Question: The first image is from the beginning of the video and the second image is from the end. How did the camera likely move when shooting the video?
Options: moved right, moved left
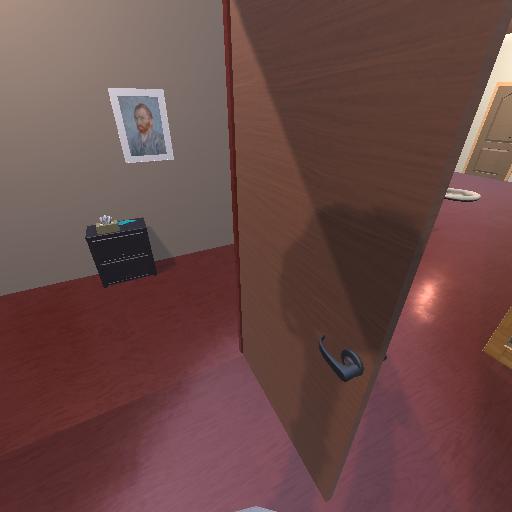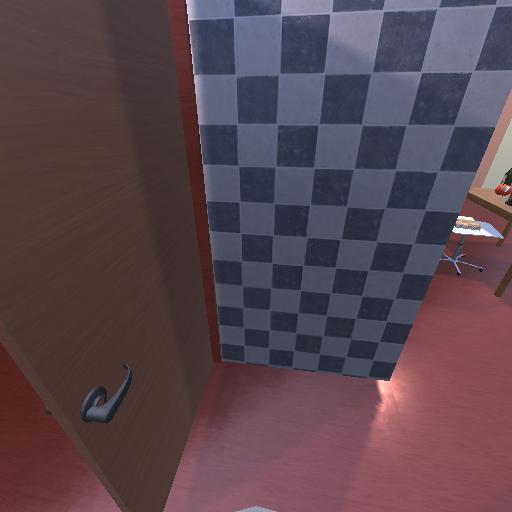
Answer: moved right